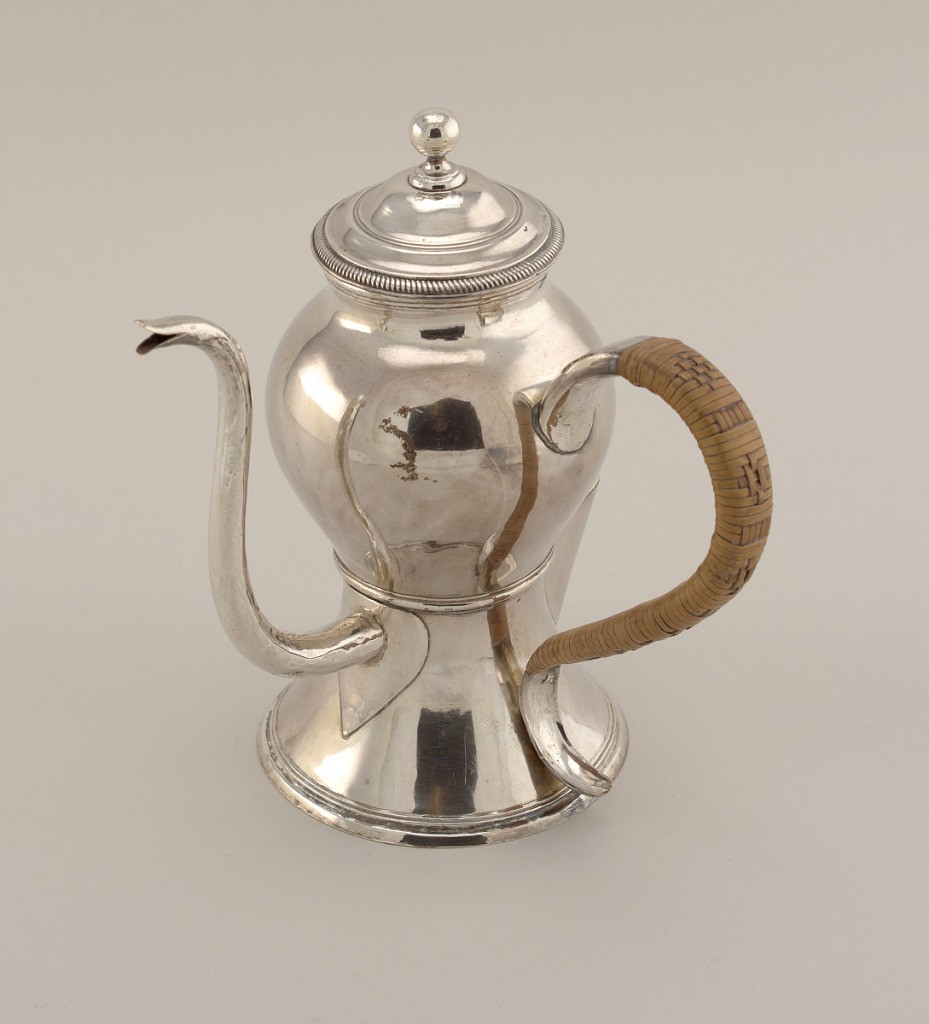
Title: Argyle
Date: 1775–1800
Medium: copper, silver, wicker
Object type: argyle
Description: Capstan-shaped body, reeded molding middle; stepped domed lid with ball finial; long narrow s-curved spout; s-curved handle covered with wicker; wedge-shaped spout with hinged lid opposide other spout (to fill lower compartment with hot water).